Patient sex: F
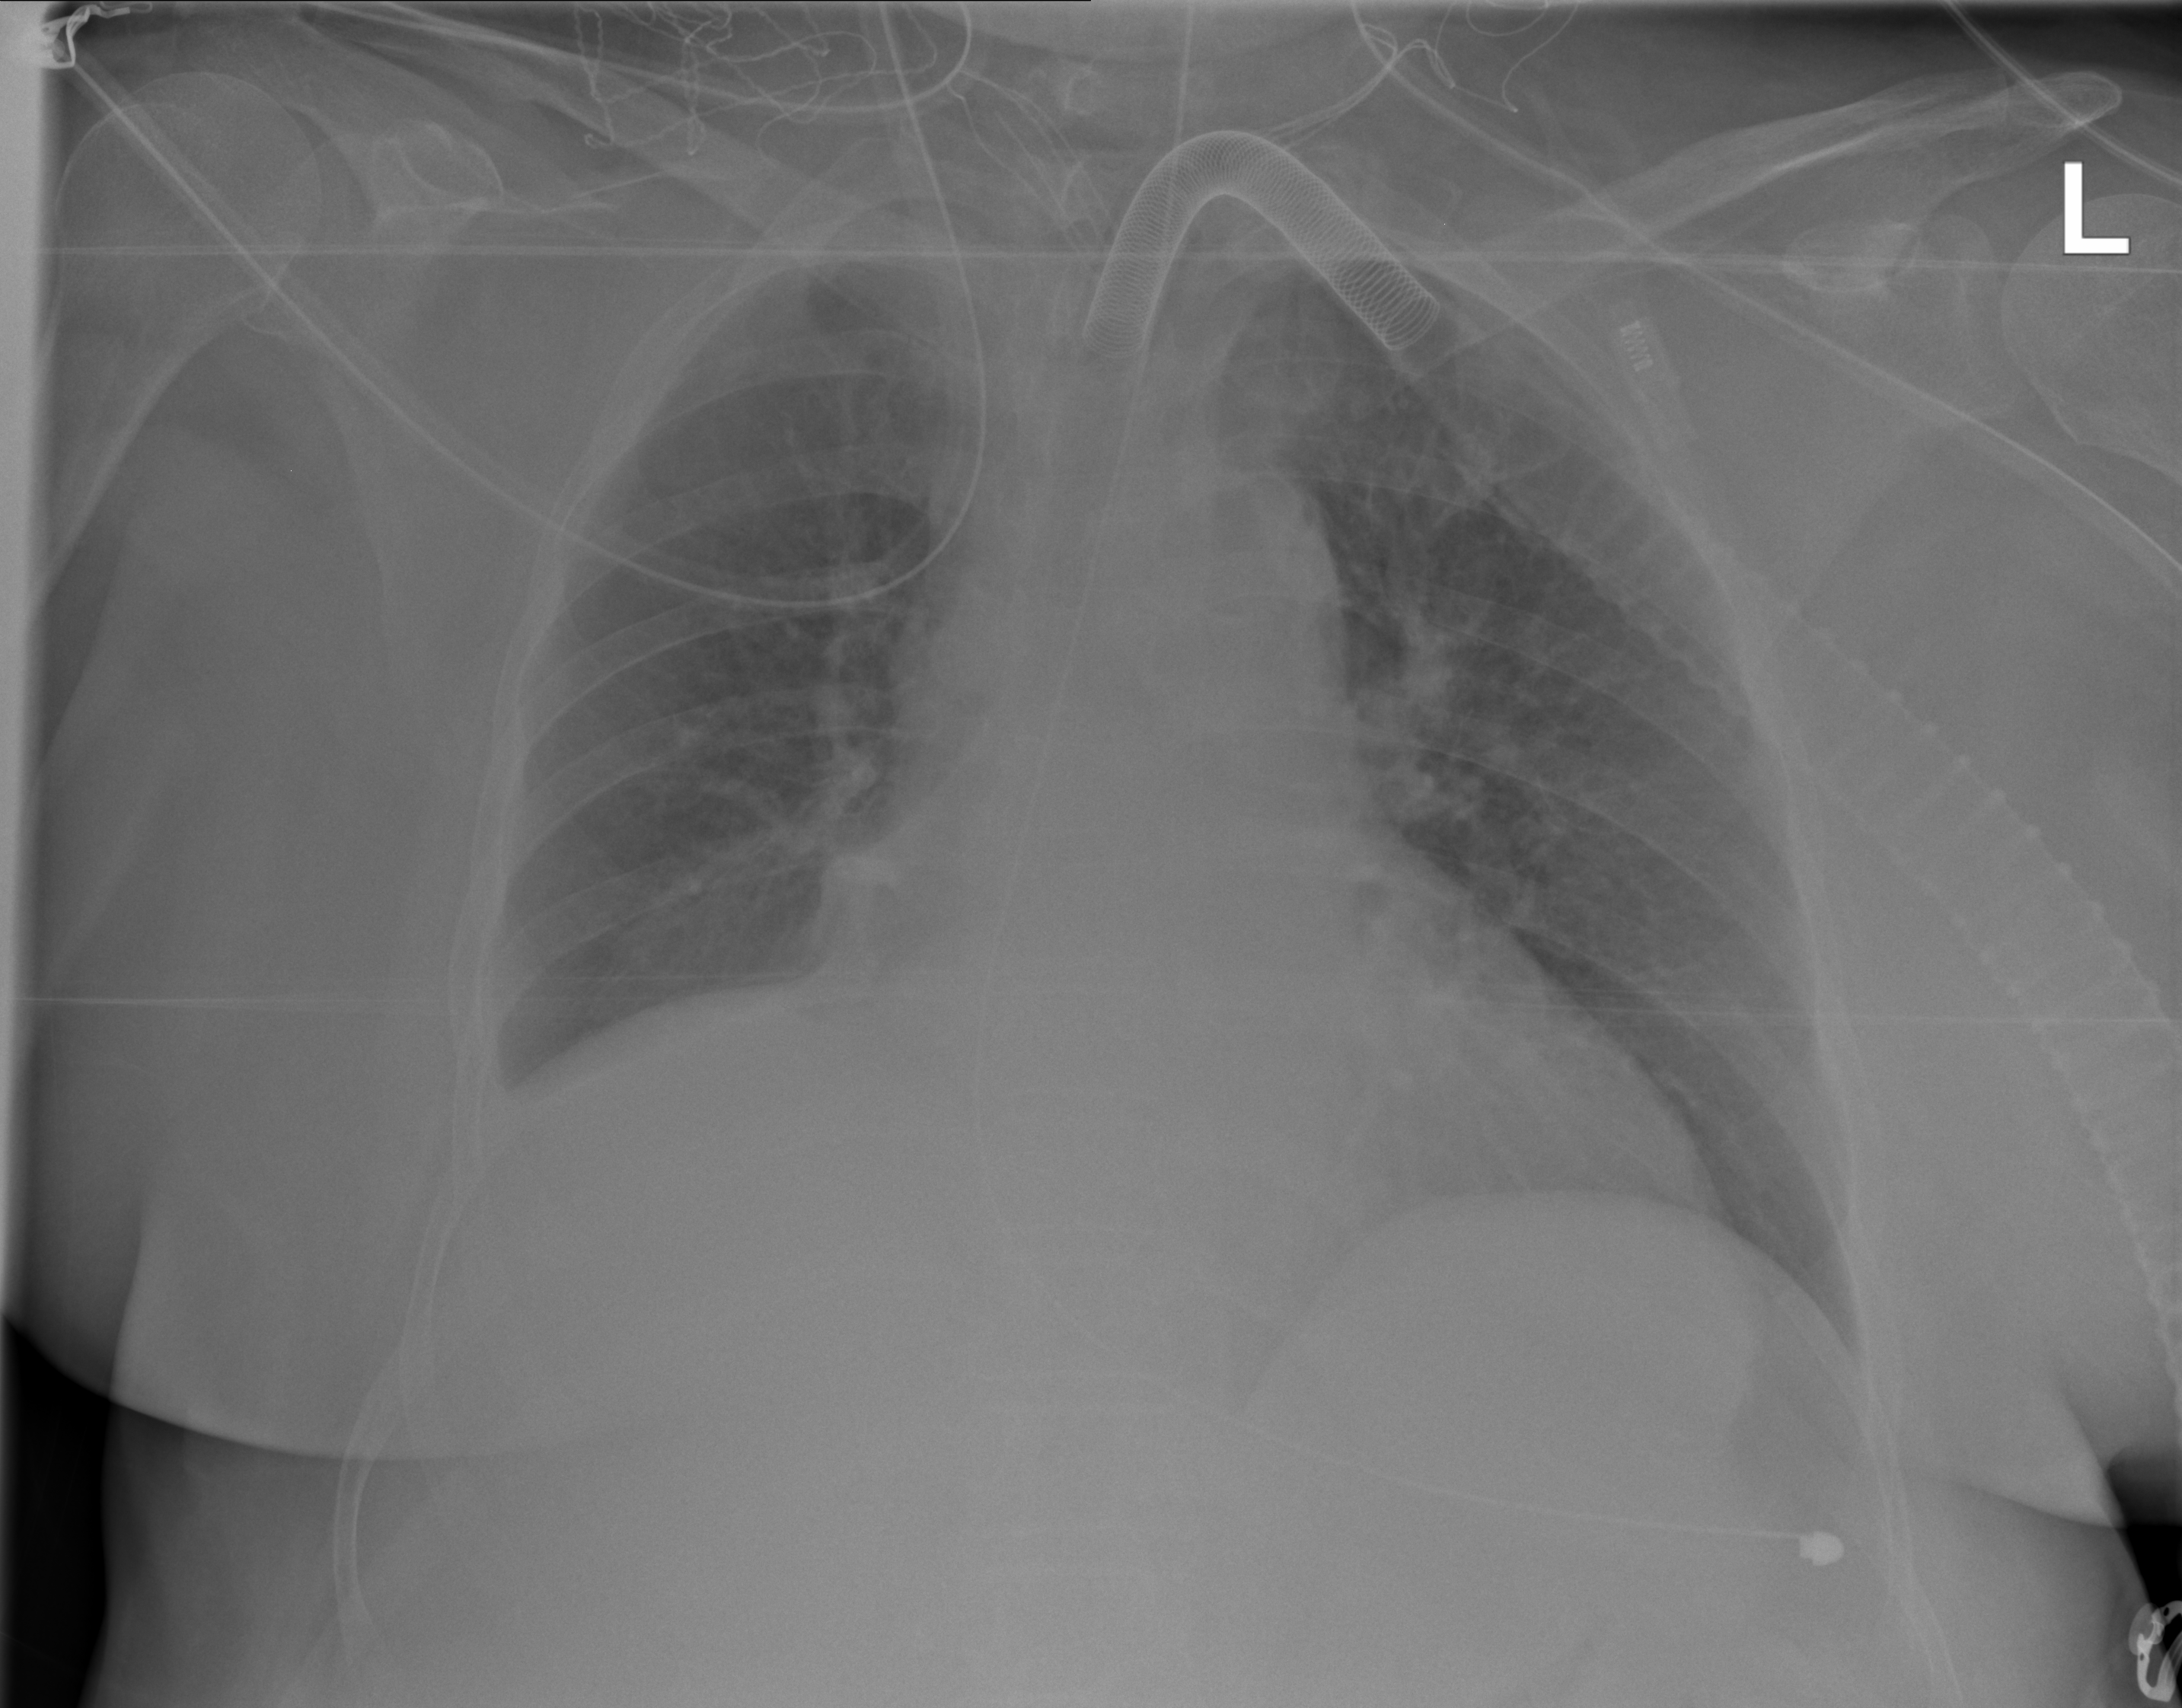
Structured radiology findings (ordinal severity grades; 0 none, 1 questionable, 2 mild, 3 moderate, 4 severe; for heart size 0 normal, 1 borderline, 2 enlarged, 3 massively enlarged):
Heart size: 2
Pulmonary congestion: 2
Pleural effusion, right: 2
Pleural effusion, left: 0
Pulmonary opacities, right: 0
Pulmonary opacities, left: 0
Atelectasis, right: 2
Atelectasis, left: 0